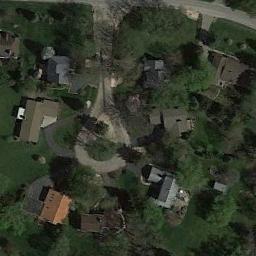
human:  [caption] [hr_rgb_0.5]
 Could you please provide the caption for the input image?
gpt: The medium residential area has some houses and trees on the grass and a clearing is among these houses .

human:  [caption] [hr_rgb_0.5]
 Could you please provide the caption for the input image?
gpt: There is a road on the right of the medium-sized house .

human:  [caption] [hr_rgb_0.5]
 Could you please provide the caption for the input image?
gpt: There are some buildings and green trees on the medium residential area .

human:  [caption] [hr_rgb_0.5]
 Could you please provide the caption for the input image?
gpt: The medium residential is on the grass next to some trees .

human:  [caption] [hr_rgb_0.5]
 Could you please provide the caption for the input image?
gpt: There are many trees and buildings in the middle residential area .